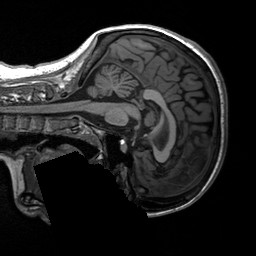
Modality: T1w
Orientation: sagittal
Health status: healthy
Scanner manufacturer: siemens
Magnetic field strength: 3 T
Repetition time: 2.3 s
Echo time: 0.00207 s